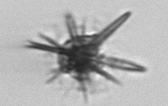
Label: Acantharia